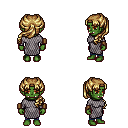
a pixel art fantasy rpg character, female body template, orc, green skin, chain mail, magenta pants, blonde princess hairstyle, leather bracers, four views (front, back, left, right), 2x2 character sprite sheet, small pixel art, hard edges, no anti-aliasing